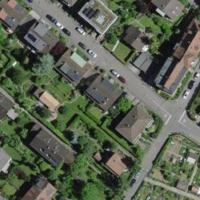
EUNIS habitat code: 55
Species observed at this site:
Lapsana communis
Eschscholzia californica
Portulaca oleracea